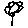
Label: flower